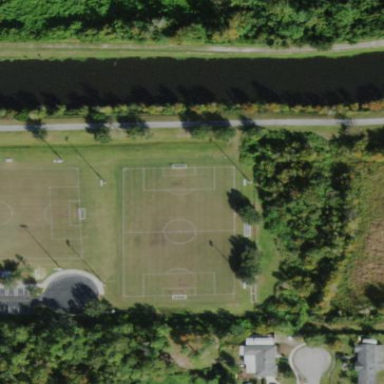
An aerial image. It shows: Soccer pitch for leisure land activities.